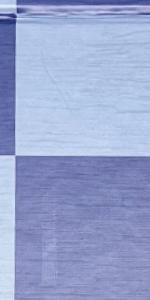
Label: Empty